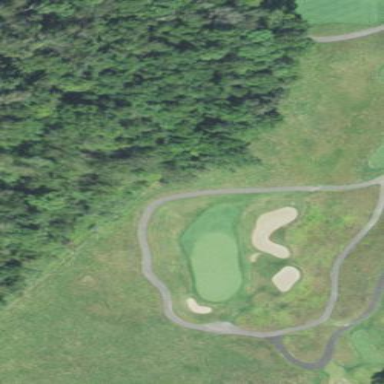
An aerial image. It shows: Area of rough grass used for golf.